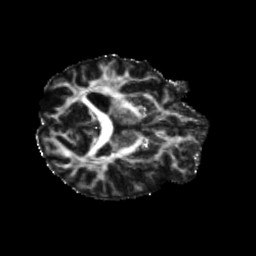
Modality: FA
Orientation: axial
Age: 60
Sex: male
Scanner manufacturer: siemens
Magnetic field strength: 3 T
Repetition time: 5.25 s
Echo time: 0.08 s